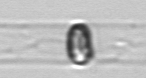
Label: Dactyliosolen_blavyanus